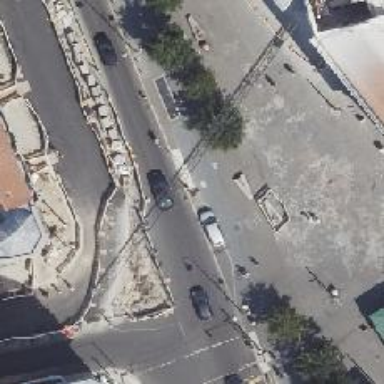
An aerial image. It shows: Pole with traffic signals.